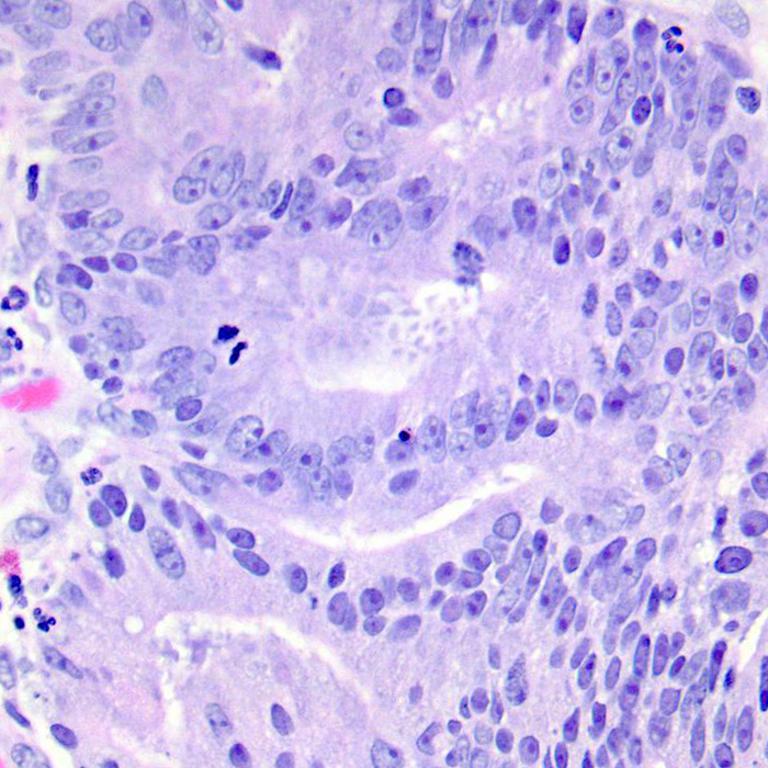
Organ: colon
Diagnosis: adenocarcinomas